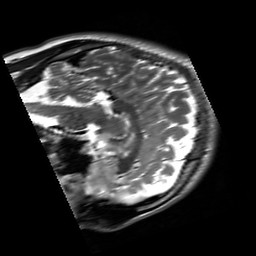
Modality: T2w
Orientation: sagittal
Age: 20
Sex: male
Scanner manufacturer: siemens
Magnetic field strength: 3 T
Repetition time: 8.53 s
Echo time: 0.091 s